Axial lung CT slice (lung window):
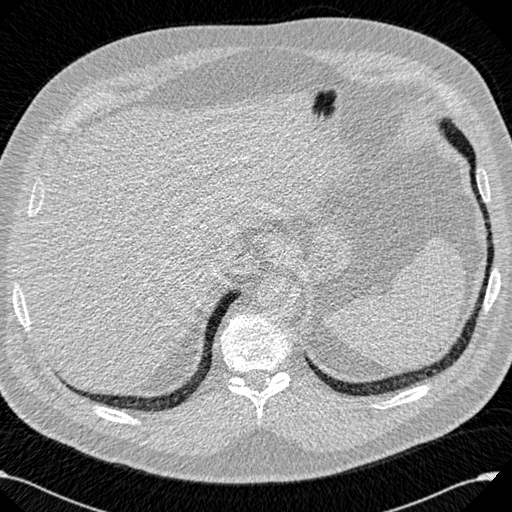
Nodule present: no